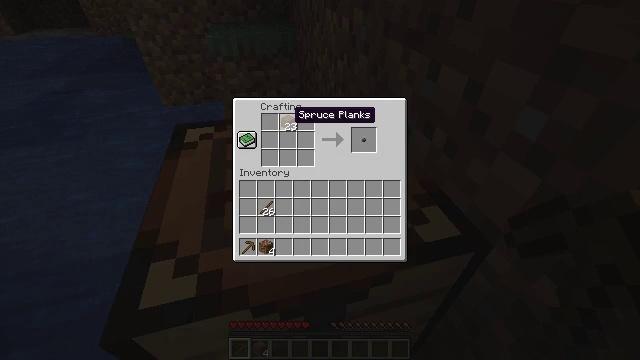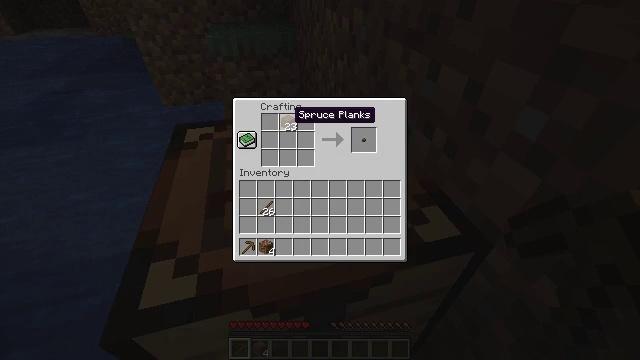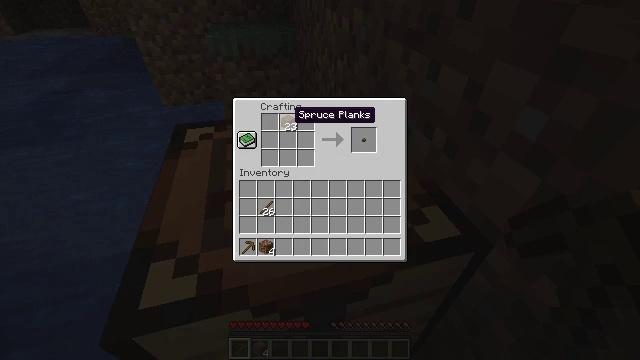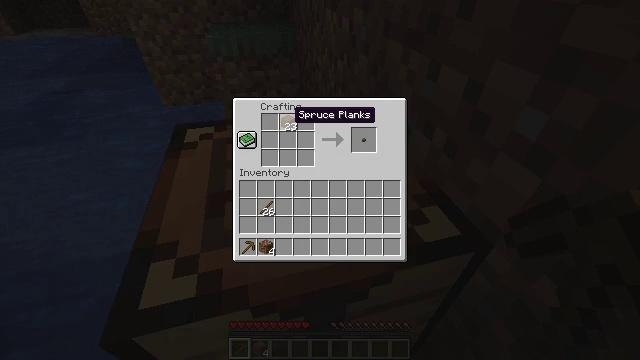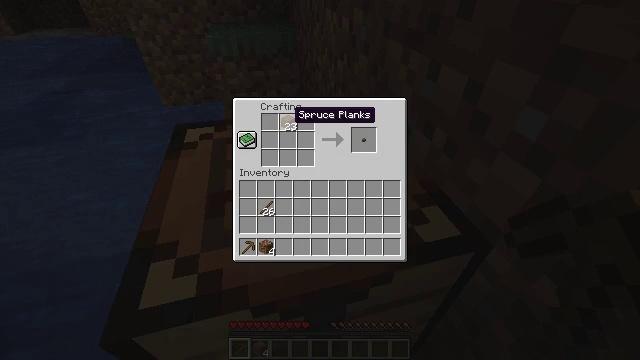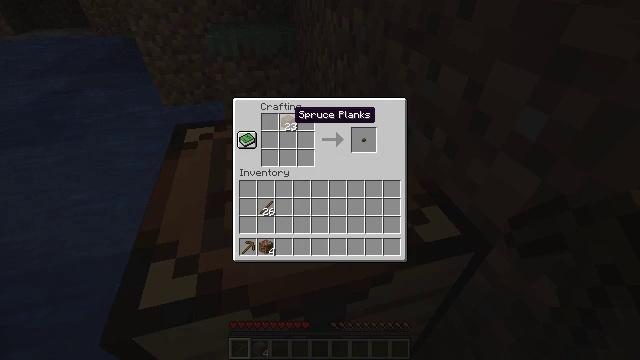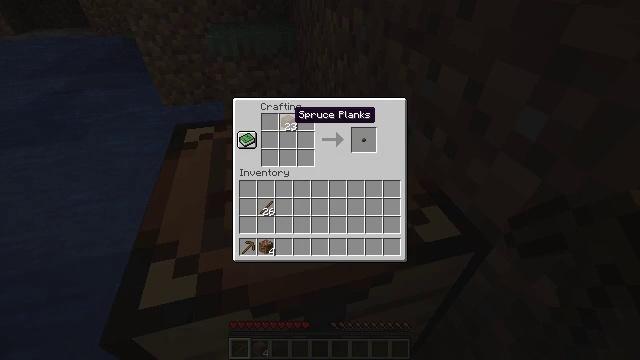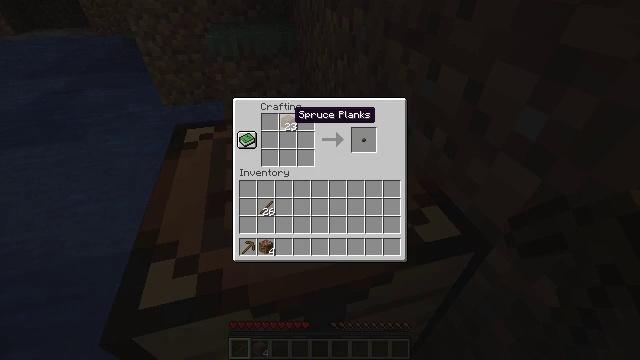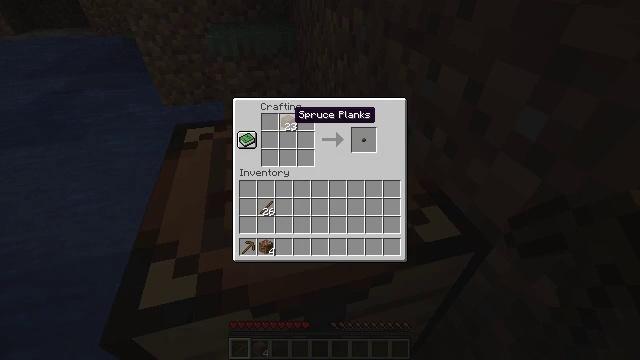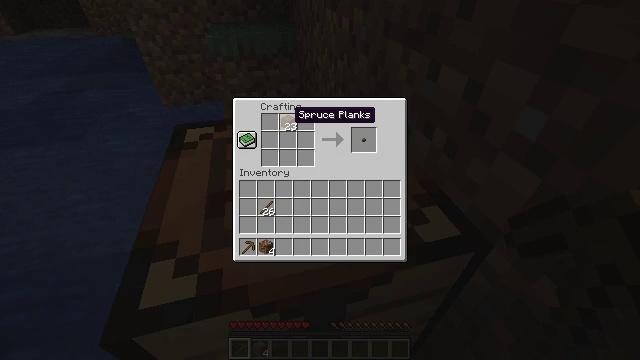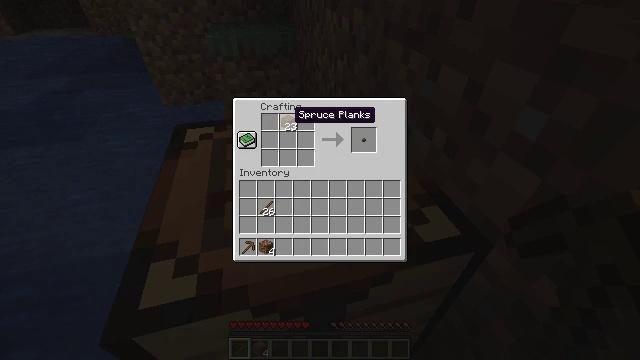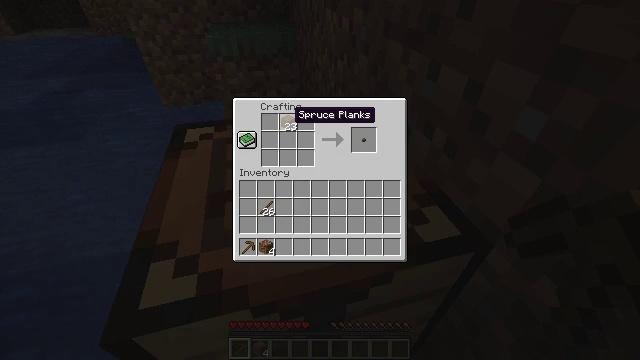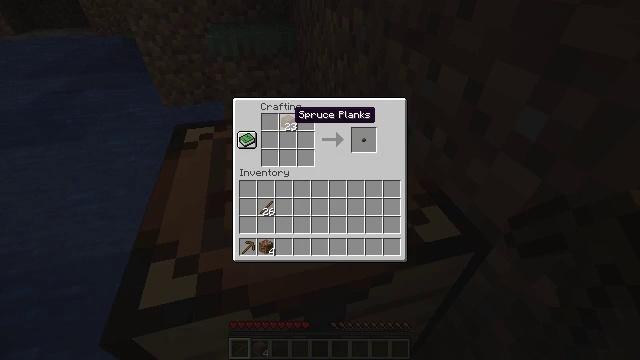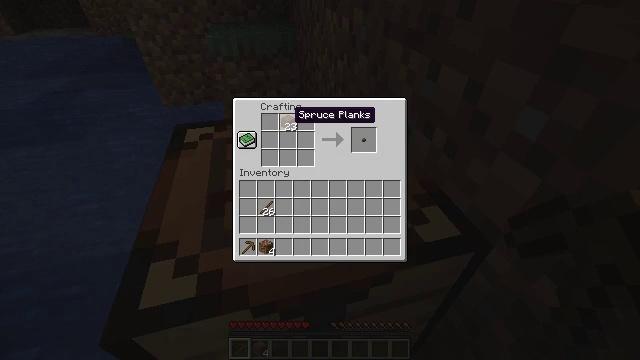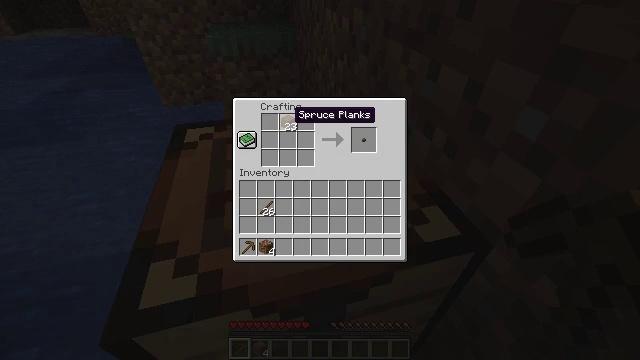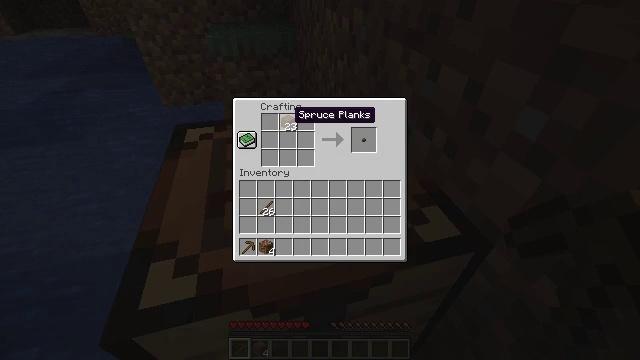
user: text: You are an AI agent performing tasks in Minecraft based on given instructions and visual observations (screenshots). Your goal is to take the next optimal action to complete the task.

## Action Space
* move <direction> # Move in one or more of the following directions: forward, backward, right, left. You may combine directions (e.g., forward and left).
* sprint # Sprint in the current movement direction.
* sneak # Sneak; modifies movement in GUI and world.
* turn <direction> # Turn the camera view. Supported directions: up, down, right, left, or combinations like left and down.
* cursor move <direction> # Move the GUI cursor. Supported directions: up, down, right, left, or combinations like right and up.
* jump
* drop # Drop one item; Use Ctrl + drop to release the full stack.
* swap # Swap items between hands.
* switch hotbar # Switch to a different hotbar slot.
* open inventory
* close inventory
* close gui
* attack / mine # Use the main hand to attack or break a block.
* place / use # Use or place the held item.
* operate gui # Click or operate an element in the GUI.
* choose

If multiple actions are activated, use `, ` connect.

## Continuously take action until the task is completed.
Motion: motion action
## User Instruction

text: Combine wood planks and a stick to make a wooden shovel.
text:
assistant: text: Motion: no_op
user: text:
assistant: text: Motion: no_op
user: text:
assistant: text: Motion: no_op
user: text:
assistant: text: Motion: no_op
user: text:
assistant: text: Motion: no_op
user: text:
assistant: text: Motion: no_op
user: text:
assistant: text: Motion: no_op
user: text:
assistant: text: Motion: no_op
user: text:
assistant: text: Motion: no_op
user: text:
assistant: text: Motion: no_op
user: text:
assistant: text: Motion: no_op
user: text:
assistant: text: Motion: no_op
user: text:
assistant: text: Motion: no_op
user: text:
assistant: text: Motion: no_op
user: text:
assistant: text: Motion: no_op
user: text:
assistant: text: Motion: no_op
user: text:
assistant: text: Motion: no_op
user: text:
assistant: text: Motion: no_op
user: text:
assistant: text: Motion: no_op
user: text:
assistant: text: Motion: no_op
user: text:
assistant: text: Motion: no_op
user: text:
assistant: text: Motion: no_op
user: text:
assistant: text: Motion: no_op
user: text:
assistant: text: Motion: no_op
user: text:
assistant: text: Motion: no_op
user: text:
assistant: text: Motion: no_op
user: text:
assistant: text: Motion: no_op
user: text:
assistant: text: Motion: no_op
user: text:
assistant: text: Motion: no_op
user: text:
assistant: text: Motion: no_op